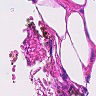
Metastatic tissue present: no